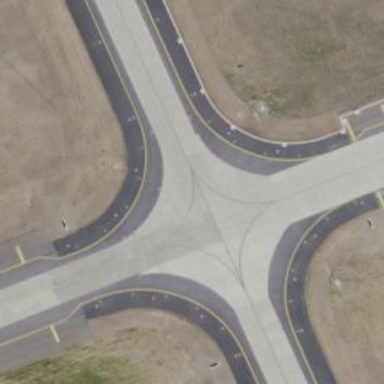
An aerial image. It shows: View of taxiway at the airport.